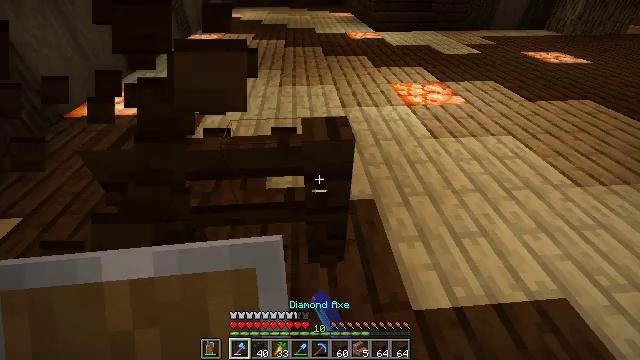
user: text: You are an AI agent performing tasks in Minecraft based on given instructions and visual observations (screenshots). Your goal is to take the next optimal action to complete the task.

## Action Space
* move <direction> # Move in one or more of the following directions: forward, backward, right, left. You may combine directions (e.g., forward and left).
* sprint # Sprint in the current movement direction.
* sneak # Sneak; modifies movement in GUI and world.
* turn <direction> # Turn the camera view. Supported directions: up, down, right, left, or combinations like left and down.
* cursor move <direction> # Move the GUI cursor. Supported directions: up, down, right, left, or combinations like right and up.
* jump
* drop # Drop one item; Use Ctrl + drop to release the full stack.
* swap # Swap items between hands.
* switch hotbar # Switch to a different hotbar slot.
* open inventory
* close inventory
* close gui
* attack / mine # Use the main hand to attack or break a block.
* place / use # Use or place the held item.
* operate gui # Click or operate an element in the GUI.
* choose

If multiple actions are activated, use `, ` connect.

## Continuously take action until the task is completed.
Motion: motion action
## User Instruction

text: Attack the dark oak pressure plate to reclaim it.
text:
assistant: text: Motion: attack / mine